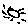
Label: sun